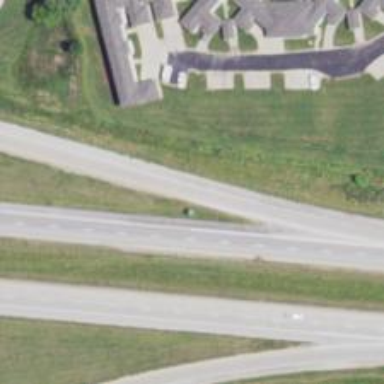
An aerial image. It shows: Trunk link highway.